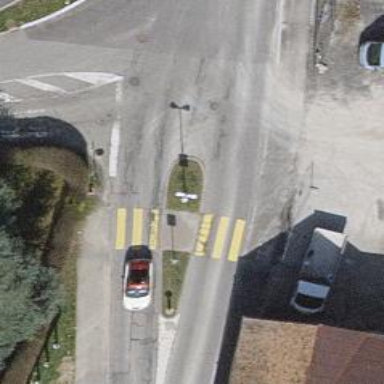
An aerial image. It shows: Zebra crossing with road island.